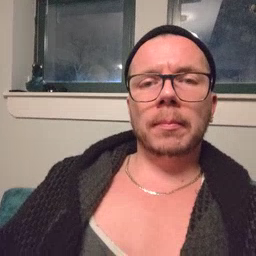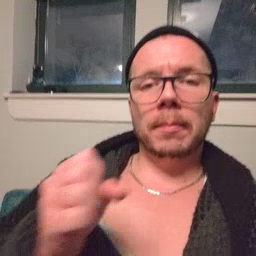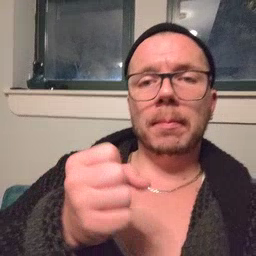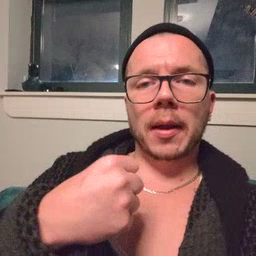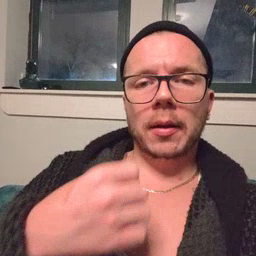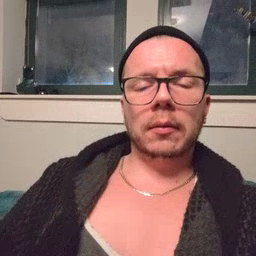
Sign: make